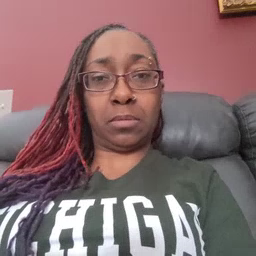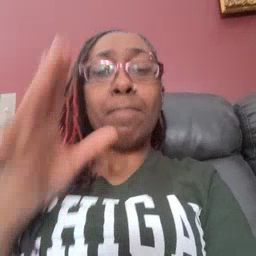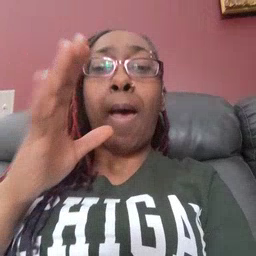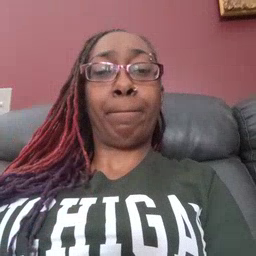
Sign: mom